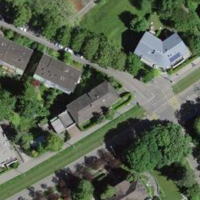
EUNIS habitat code: 55
Species observed at this site:
Aruncus dioicus
Cardamine pratensis